Question: I need to add about 600 Images to a Scrollpane, but all the Images are arranged side-by-side

'''
public CollectionPanel(Controller controller)
this.setBackground(Color.white);
this.setLayout(new BorderLayout());
JPanel content = new JPanel();
content.setLayout(new FlowLayout());
JScrollPane scrollPane = new JScrollPane(JScrollPane.VERTICAL_SCROLLBAR_ALWAYS, JScrollPane.HORIZONTAL_SCROLLBAR_NEVER);
for(int i = 0; i < 100; ++i){
content.add(new Sticker(i+1));
}
scrollPane.setViewportView(content);
this.add(scrollPane, BorderLayout.CENTER);
}
'''
How is it possible to arrange them to make a "linebreak" when they reached the end of the screen?
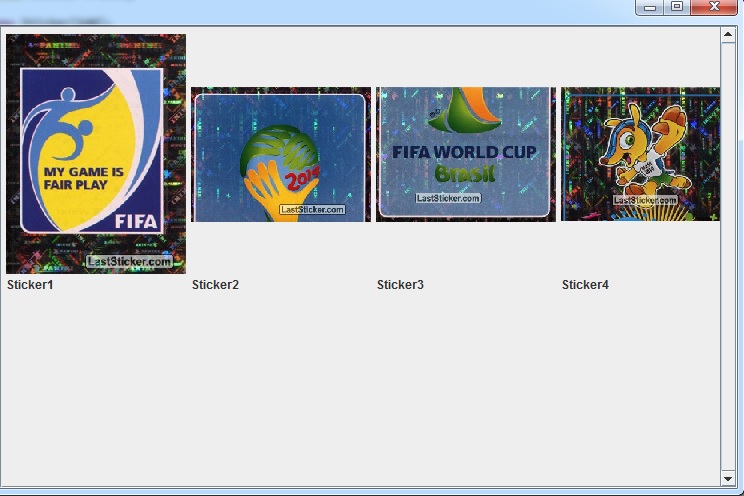
Answer: Have a look at Rob Camick's <URL>.
You can resize the frame, and all your components will be reformatted for you. Here's an example usage

'''
import java.awt.*;
import javax.swing.*;
public class TestWrapLayout {
public TestWrapLayout () {
ImageIcon icon = new ImageIcon(getClass().getResource("/resources/stackoverflow2.png"));
JPanel panel = new JPanel(new WrapLayout());
for (int i = 1; i <= 250; i++) {
JLabel iconlabel = new JLabel(icon);
iconlabel.setLayout(new BorderLayout());
JLabel textlabel = new JLabel(String.valueOf(i));
textlabel.setHorizontalAlignment(JLabel.CENTER);
textlabel.setForeground(Color.WHITE);
textlabel.setFont(new Font("impact", Font.PLAIN,20));
iconlabel.add(textlabel);
panel.add(iconlabel);
}
JFrame frame = new JFrame();
frame.add(new JScrollPane(panel));
frame.setDefaultCloseOperation(JFrame.EXIT_ON_CLOSE);
frame.setSize(300, 300);
frame.setLocationRelativeTo(null);
frame.setVisible(true);
}
public static void main(String[] args) {
SwingUtilities.invokeLater(new Runnable(){
public void run() {
new TestWrapLayout();
}
});
}
}
'''